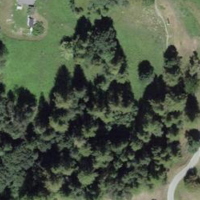
EUNIS habitat code: 24
Species observed at this site:
Campanula glomerata